Interaction volume radius: 5 \u00c5
Interaction volume height: 15 \u00c5
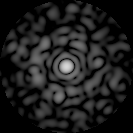
Disorder parameter: 0.8808